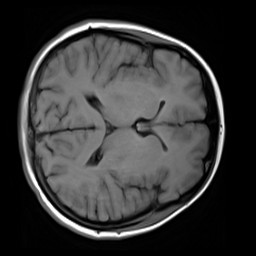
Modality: T1w
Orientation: axial
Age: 21
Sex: female
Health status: healthy
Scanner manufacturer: siemens
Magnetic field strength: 3 T
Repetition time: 4.1 s
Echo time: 0.0085 s